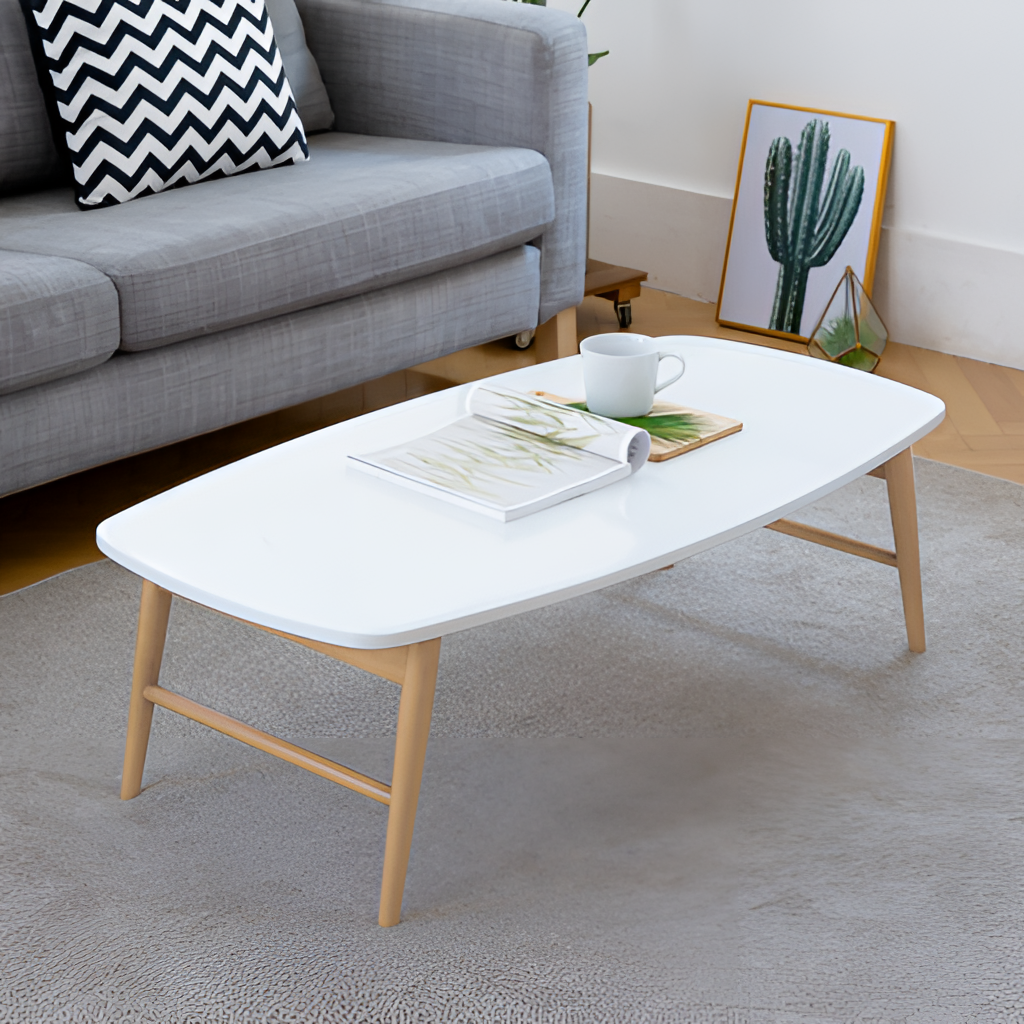
wood coffee table, living room, paint wallpaper, with solid pattern, modern, tan wood flooring, with herringbone pattern